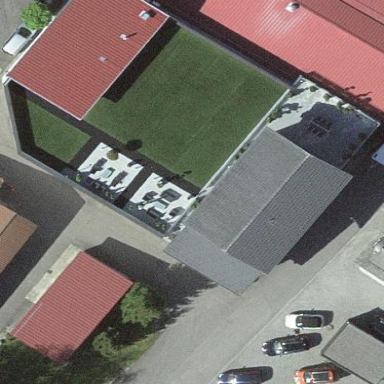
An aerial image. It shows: Simple and straightforward house.